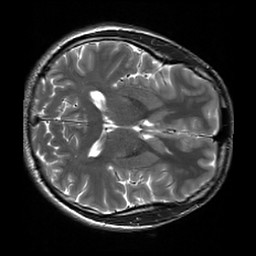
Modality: T2w
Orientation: axial
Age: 21
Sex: male
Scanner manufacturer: siemens
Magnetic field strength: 3 T
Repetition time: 7 s
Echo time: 0.09 s